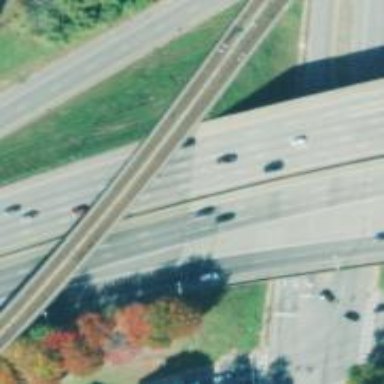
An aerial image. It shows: Bridge on motorway link.